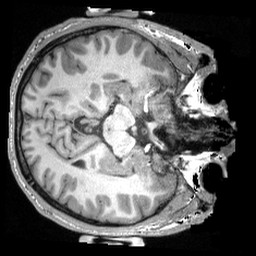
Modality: T1w
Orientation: axial